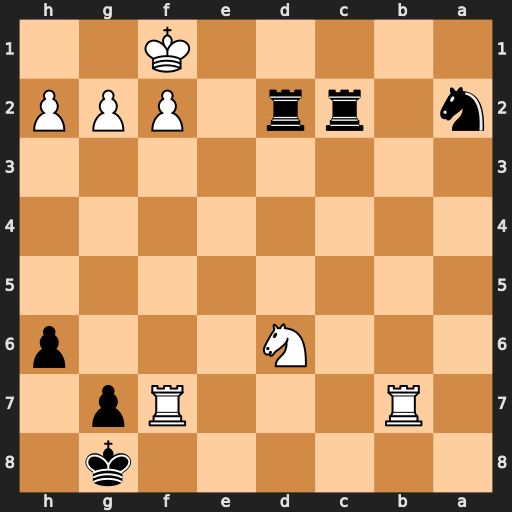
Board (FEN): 6k1/1R3Rp1/3N3p/8/8/8/n1rr1PPP/5K2
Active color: b
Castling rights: -
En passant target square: -
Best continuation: Rc1#